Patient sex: F
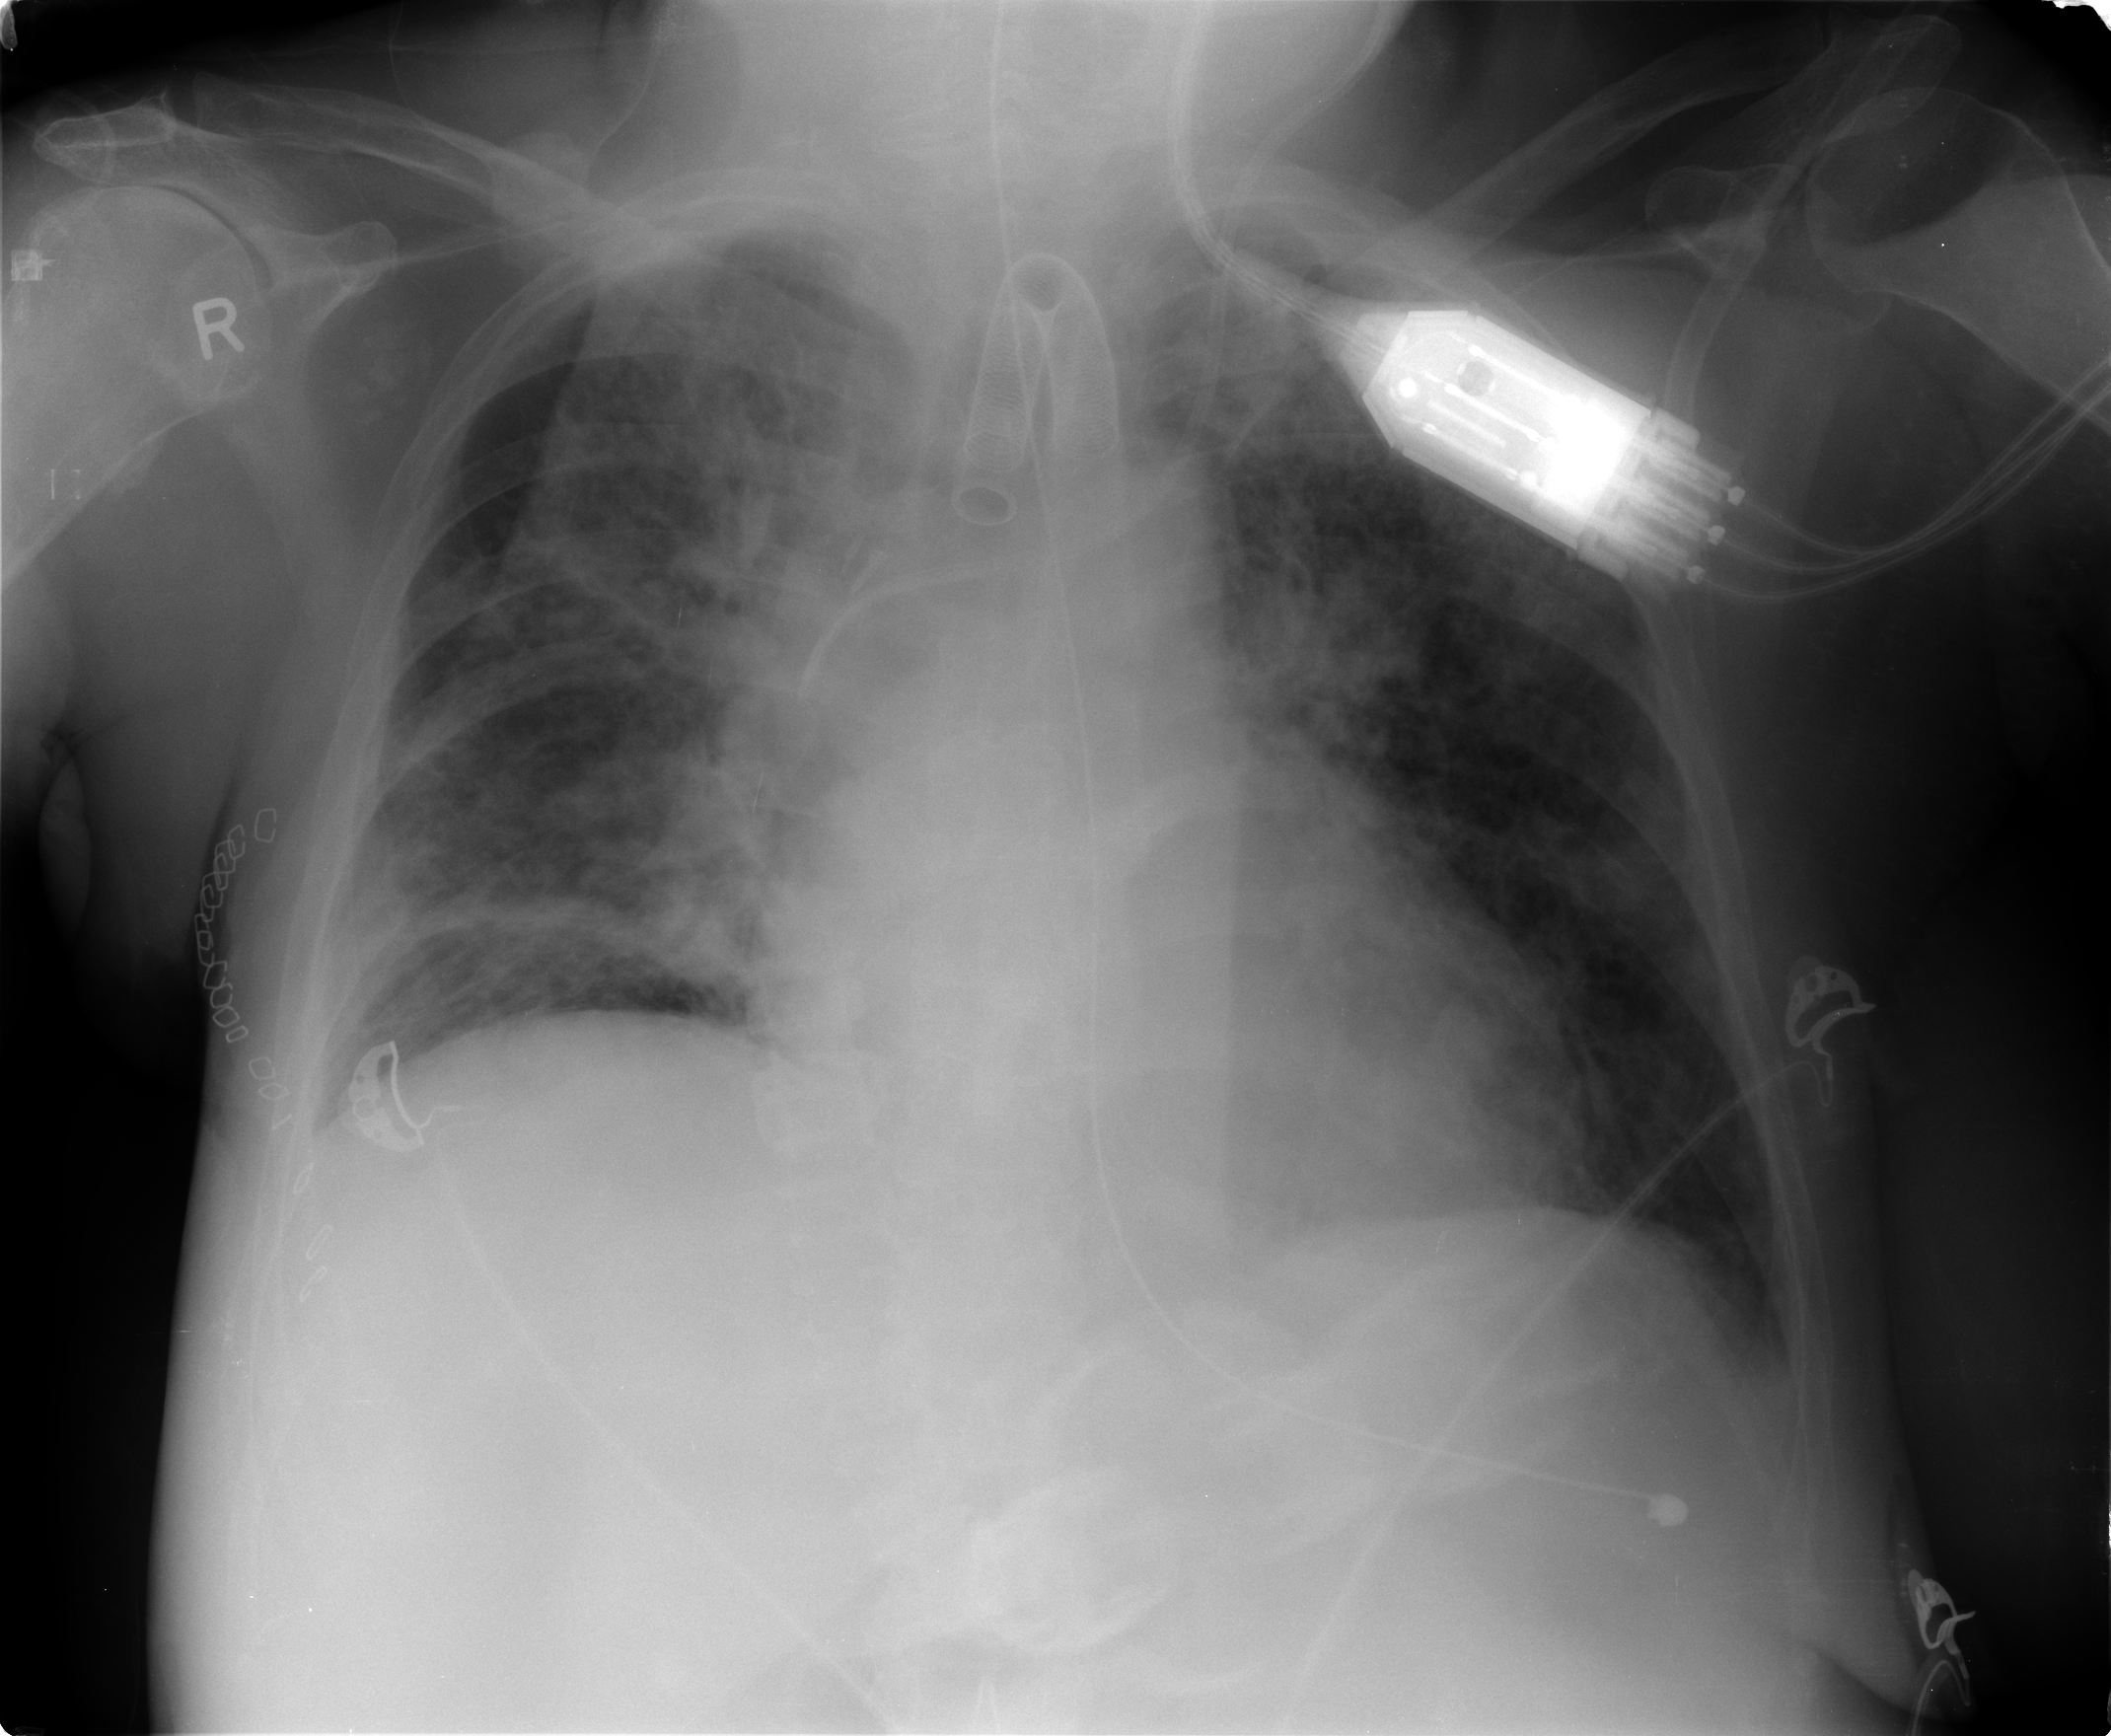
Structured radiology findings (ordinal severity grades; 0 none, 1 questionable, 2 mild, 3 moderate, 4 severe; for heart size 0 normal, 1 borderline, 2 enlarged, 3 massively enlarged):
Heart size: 1
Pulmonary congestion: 2
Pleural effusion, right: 0
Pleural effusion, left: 0
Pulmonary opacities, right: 2
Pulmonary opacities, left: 2
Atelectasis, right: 2
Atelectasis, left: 2